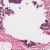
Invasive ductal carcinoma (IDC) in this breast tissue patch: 0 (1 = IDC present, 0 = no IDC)